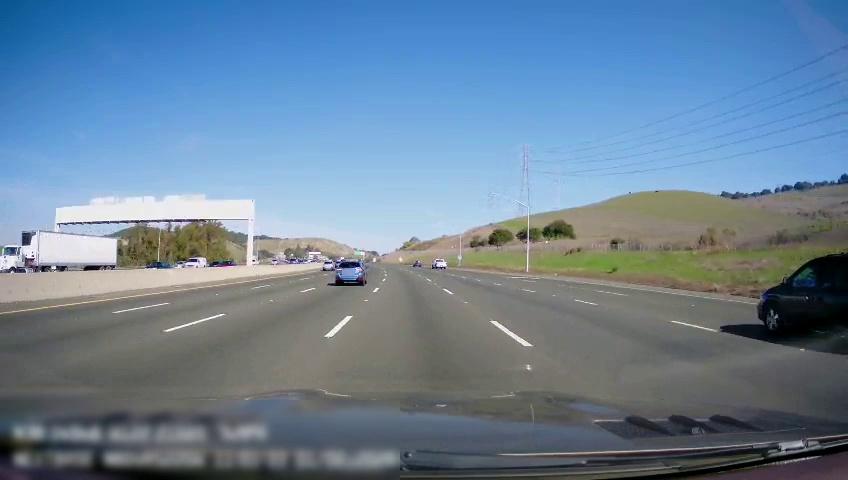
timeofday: Day
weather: Sunny
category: Drivable Space
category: Vehicles | SUV
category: Vehicles | Car
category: Vehicles | SUV
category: Vehicles | Truck
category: Vehicles | Truck
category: Vehicles | Car
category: Vehicles | Truck
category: Vehicles | Car
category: Vehicles | SUV
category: Vehicles | Van
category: Lanes | Alternate Lane
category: Lanes | Alternate Lane
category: Lanes | Alternate Lane
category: Lanes | Current Lane
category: Lanes | Current Lane
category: Lanes | Alternate Lane
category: Lanes | Alternate Lane